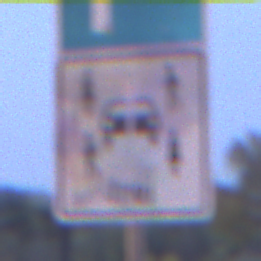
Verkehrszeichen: CarsharingfahrzeugeFrei
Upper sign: Parken
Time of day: Night
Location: Outdoor (Urban)
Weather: PartlyCloudy
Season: NotSpecified
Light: Artificial